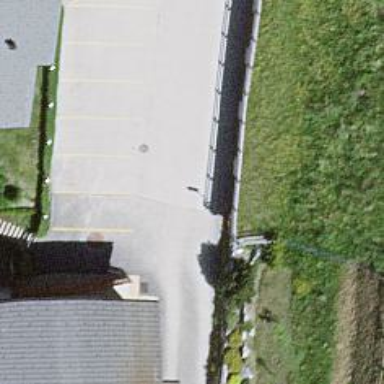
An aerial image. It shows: Retaining wall.